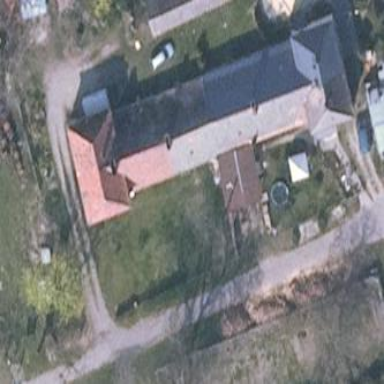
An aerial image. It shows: Residential building.